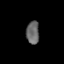
Tissue: prostate
Cell type: T cells
Senescence score: 0.311
Nuclear area (px): 291
Mean DAPI intensity: 101.787